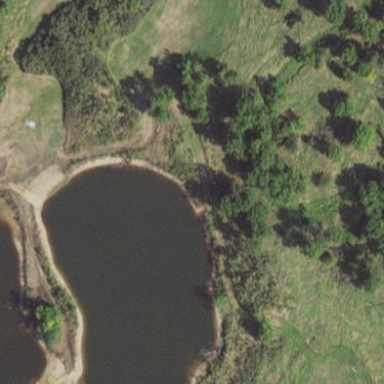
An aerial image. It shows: Pond surrounded by natural water.